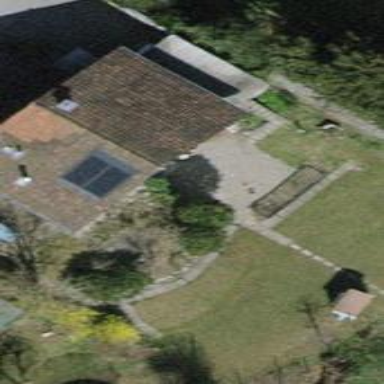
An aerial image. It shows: Detached building with tile roof.